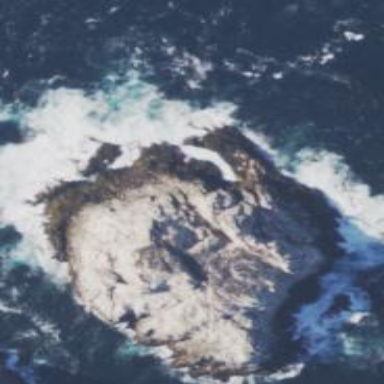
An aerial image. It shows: Islet located along the natural coastline.